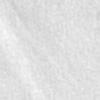
Label: no_change